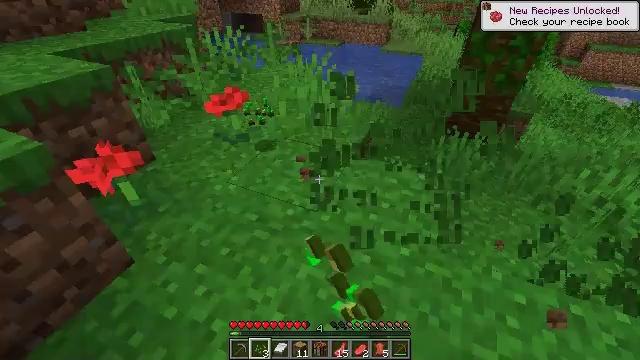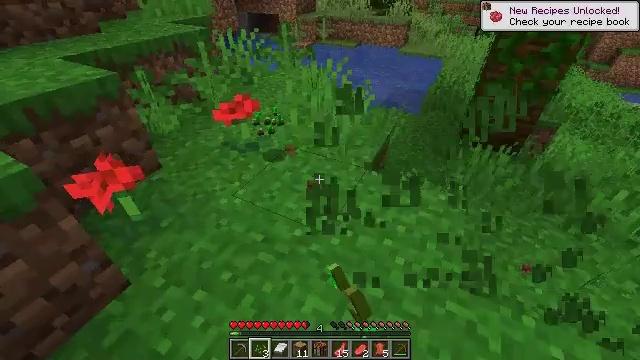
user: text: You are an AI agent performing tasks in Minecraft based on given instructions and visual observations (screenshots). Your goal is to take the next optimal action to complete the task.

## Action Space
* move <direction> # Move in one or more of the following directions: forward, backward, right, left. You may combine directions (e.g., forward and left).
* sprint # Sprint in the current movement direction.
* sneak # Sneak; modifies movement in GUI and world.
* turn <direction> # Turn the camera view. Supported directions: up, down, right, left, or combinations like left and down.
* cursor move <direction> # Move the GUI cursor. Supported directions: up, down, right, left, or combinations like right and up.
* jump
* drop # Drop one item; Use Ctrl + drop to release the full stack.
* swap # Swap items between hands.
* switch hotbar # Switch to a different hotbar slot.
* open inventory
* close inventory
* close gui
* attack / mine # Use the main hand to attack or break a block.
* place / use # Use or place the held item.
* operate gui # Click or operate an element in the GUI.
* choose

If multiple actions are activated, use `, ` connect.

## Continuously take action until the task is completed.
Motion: motion action
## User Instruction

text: Harvest some fern.
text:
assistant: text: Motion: move forward, turn left, attack / mine
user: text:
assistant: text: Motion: turn left, attack / mine